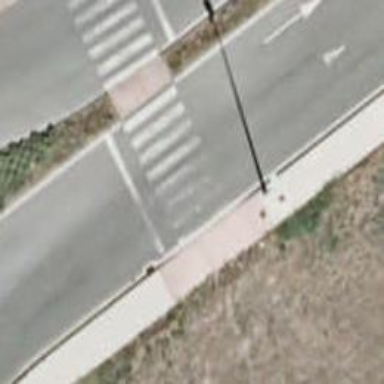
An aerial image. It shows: Uncontrolled road crossing.